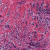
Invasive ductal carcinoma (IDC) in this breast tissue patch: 1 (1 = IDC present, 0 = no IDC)